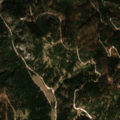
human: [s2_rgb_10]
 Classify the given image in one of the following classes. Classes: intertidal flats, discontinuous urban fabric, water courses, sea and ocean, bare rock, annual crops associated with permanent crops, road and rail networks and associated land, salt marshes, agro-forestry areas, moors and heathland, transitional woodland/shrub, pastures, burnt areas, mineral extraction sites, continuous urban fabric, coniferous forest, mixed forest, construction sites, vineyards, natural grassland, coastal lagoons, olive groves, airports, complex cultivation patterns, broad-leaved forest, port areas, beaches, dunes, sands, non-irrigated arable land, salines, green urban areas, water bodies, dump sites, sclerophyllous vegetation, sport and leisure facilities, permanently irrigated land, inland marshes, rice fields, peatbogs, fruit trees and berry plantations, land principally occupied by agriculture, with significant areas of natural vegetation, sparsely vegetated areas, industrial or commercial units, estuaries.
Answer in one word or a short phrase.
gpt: coniferous forest, mixed forest